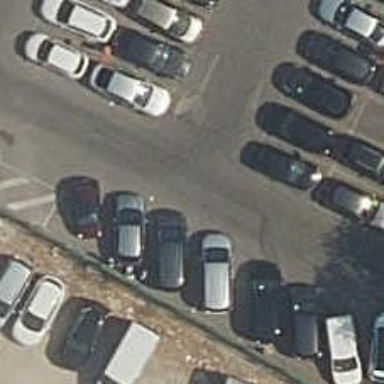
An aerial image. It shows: Asphalt parking aisle road for service vehicles.